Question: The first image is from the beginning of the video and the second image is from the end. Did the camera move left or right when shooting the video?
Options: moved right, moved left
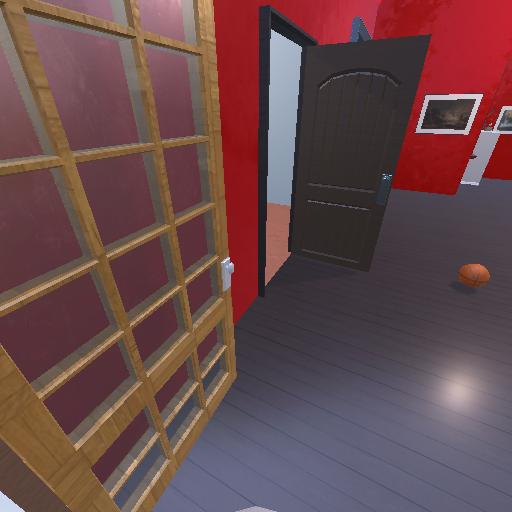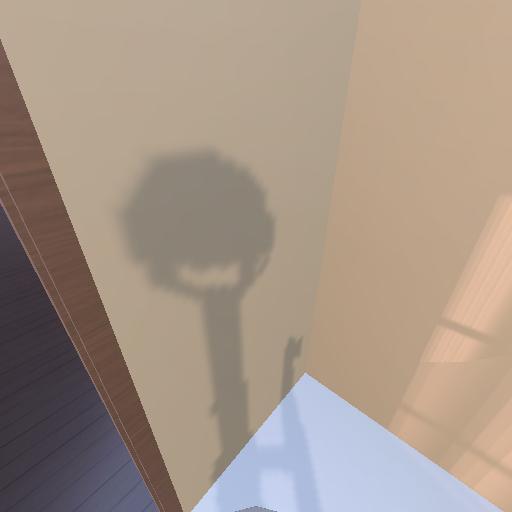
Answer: moved right